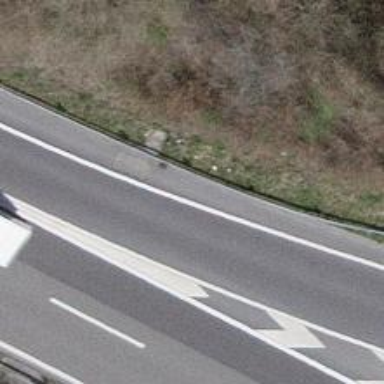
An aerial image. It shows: Motorway link.